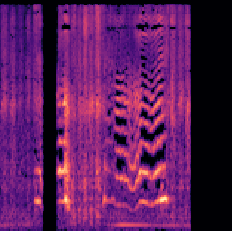
Sound class: Baby cry